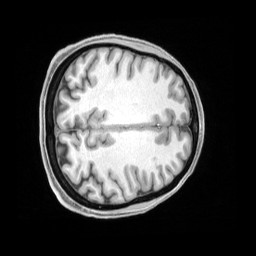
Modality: T1w
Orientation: axial
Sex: female
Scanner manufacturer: siemens
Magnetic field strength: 3 T
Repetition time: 2.4 s
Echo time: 0.00222 s